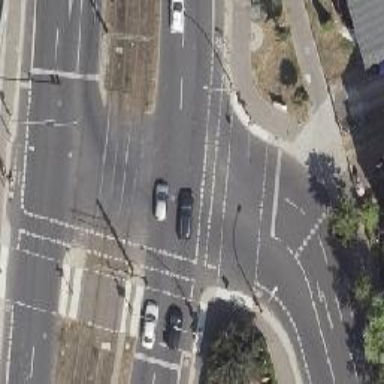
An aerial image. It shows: Road crossing with traffic signals.